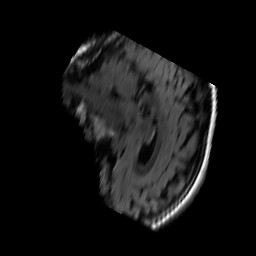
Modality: FLAIR
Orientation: sagittal
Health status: ill
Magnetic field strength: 3 T